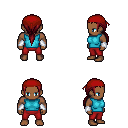
a pixel art fantasy rpg character, male body template, human, dark skin, teal sleeveless shirt, red pants, brunette ponytail hairstyle, red bandana, white cloth bracers, four views (front, back, left, right), 2x2 character sprite sheet, small pixel art, hard edges, no anti-aliasing